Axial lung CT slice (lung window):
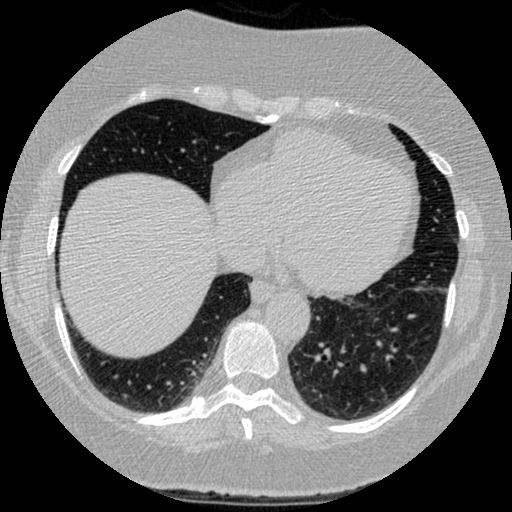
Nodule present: no